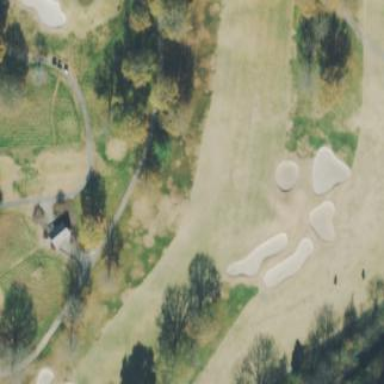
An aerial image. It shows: Scenic golf fairway.